Question: I'm trying to use Twitter Bootstrap with my spring web application.
Static content is not served. I've looked through bunch of answers on SO but still cannot resolve this.
'''
<mvc:resources mapping="/resources/**" location="/resources/" />
<mvc:annotation-driven />
<context:annotation-config/>
<context:component-scan base-package="com.indie.stock.controllers" />
<bean id="multipartResolver" class="org.springframework.web.multipart.commons.CommonsMultipartResolver">
<property name="maxUploadSize" value="250000"/>
</bean>
<bean class="org.springframework.web.servlet.view.InternalResourceViewResolver">
<property name="prefix">
<value>/WEB-INF/pages/</value>
</property>
<property name="suffix">
<value>.jsp</value>
</property>
</bean>
'''
'''
<web-app>
<servlet>
<servlet-name>mvc-dispatcher</servlet-name>
<servlet-class>
org.springframework.web.servlet.DispatcherServlet
</servlet-class>
<load-on-startup>1</load-on-startup>
</servlet>
<servlet-mapping>
<servlet-name>mvc-dispatcher</servlet-name>
<url-pattern>/</url-pattern>
</servlet-mapping>
<listener>
<listener-class>
org.springframework.web.context.ContextLoaderListener
</listener-class>
</listener>
<listener>
<listener-class>org.springframework.web.context.request.RequestContextListener</listener-class>
</listener>
<context-param>
<param-name>contextConfigLocation</param-name>
<param-value>
/WEB-INF/spring-security.xml
classpath:com/indie/stock/applicationContext.xml
</param-value>
</context-param>
<!-- Spring Security -->
<filter>
<filter-name>springSecurityFilterChain</filter-name>
<filter-class>
org.springframework.web.filter.DelegatingFilterProxy
</filter-class>
</filter>
<filter>
<filter-name>noCacheFilter</filter-name>
<filter-class>
com.indie.stock.filters.NoCacheFilter
</filter-class>
</filter>
<filter-mapping>
<filter-name>springSecurityFilterChain</filter-name>
<url-pattern>/*</url-pattern>
</filter-mapping>
<filter-mapping>
<filter-name>noCacheFilter</filter-name>
<url-pattern>/login</url-pattern>
</filter-mapping>
'''
in my jsps i'm refering to static content this way
'''
<link rel="shortcut icon" href="/resources/bootstrap-3.0.0/assets/ico/favicon.png">
'''

What am I missing?
'''
2013-09-01 23:46:37 DEBUG DispatcherServlet:823 - DispatcherServlet with name 'mvc-dispatcher' processing GET request for [/resources/1122.jpg]
2013-09-01 23:46:37 DEBUG RequestMappingHandlerMapping:220 - Looking up handler method for path /resources/1122.jpg
2013-09-01 23:46:37 DEBUG ExceptionHandlerExceptionResolver:132 - Resolving exception from handler [null]: org.springframework.web.HttpRequestMethodNotSupportedException: Request method 'GET' not supported
2013-09-01 23:46:37 DEBUG ResponseStatusExceptionResolver:132 - Resolving exception from handler [null]: org.springframework.web.HttpRequestMethodNotSupportedException: Request method 'GET' not supported
2013-09-01 23:46:37 DEBUG DefaultHandlerExceptionResolver:132 - Resolving exception from handler [null]: org.springframework.web.HttpRequestMethodNotSupportedException: Request method 'GET' not supported
2013-09-01 23:46:37 WARN PageNotFound:194 - Request method 'GET' not supported
2013-09-01 23:46:37 DEBUG DispatcherServlet:999 - Null ModelAndView returned to DispatcherServlet with name 'mvc-dispatcher': assuming HandlerAdapter completed request handling
2013-09-01 23:46:37 DEBUG DispatcherServlet:966 - Successfully completed request
2013-09-01 23:46:37 DEBUG DispatcherServlet:823 - DispatcherServlet with name 'mvc-dispatcher' processing GET request for [/favicon.ico]
2013-09-01 23:46:37 DEBUG RequestMappingHandlerMapping:220 - Looking up handler method for path /favicon.ico
2013-09-01 23:46:37 DEBUG ExceptionHandlerExceptionResolver:132 - Resolving exception from handler [null]: org.springframework.web.HttpRequestMethodNotSupportedException: Request method 'GET' not supported
2013-09-01 23:46:37 DEBUG ResponseStatusExceptionResolver:132 - Resolving exception from handler [null]: org.springframework.web.HttpRequestMethodNotSupportedException: Request method 'GET' not supported
2013-09-01 23:46:37 DEBUG DefaultHandlerExceptionResolver:132 - Resolving exception from handler [null]: org.springframework.web.HttpRequestMethodNotSupportedException: Request method 'GET' not supported
2013-09-01 23:46:37 WARN PageNotFound:194 - Request method 'GET' not supported
2013-09-01 23:46:37 DEBUG DispatcherServlet:999 - Null ModelAndView returned to DispatcherServlet with name 'mvc-dispatcher': assuming HandlerAdapter completed request handling
2013-09-01 23:46:37 DEBUG DispatcherServlet:966 - Successfully completed request
'''
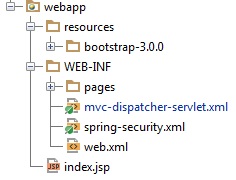
Answer: Finally, the problem was that one of my controller handler methods which was supposed to handle user registration forms was not annotated with request url but only with request method "POST". While debugging I noticed that this handler method was chosen to handle requests for resources. But since it handled POST requests only - as result I got HTTP status 405 "GET requests not supported".
So once I specified request url everything worked fine.